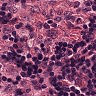
Metastatic tissue present: no